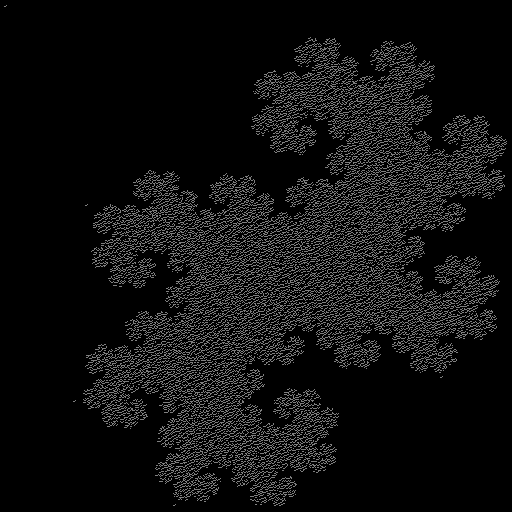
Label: dragon_curve